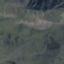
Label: HerbaceousVegetation